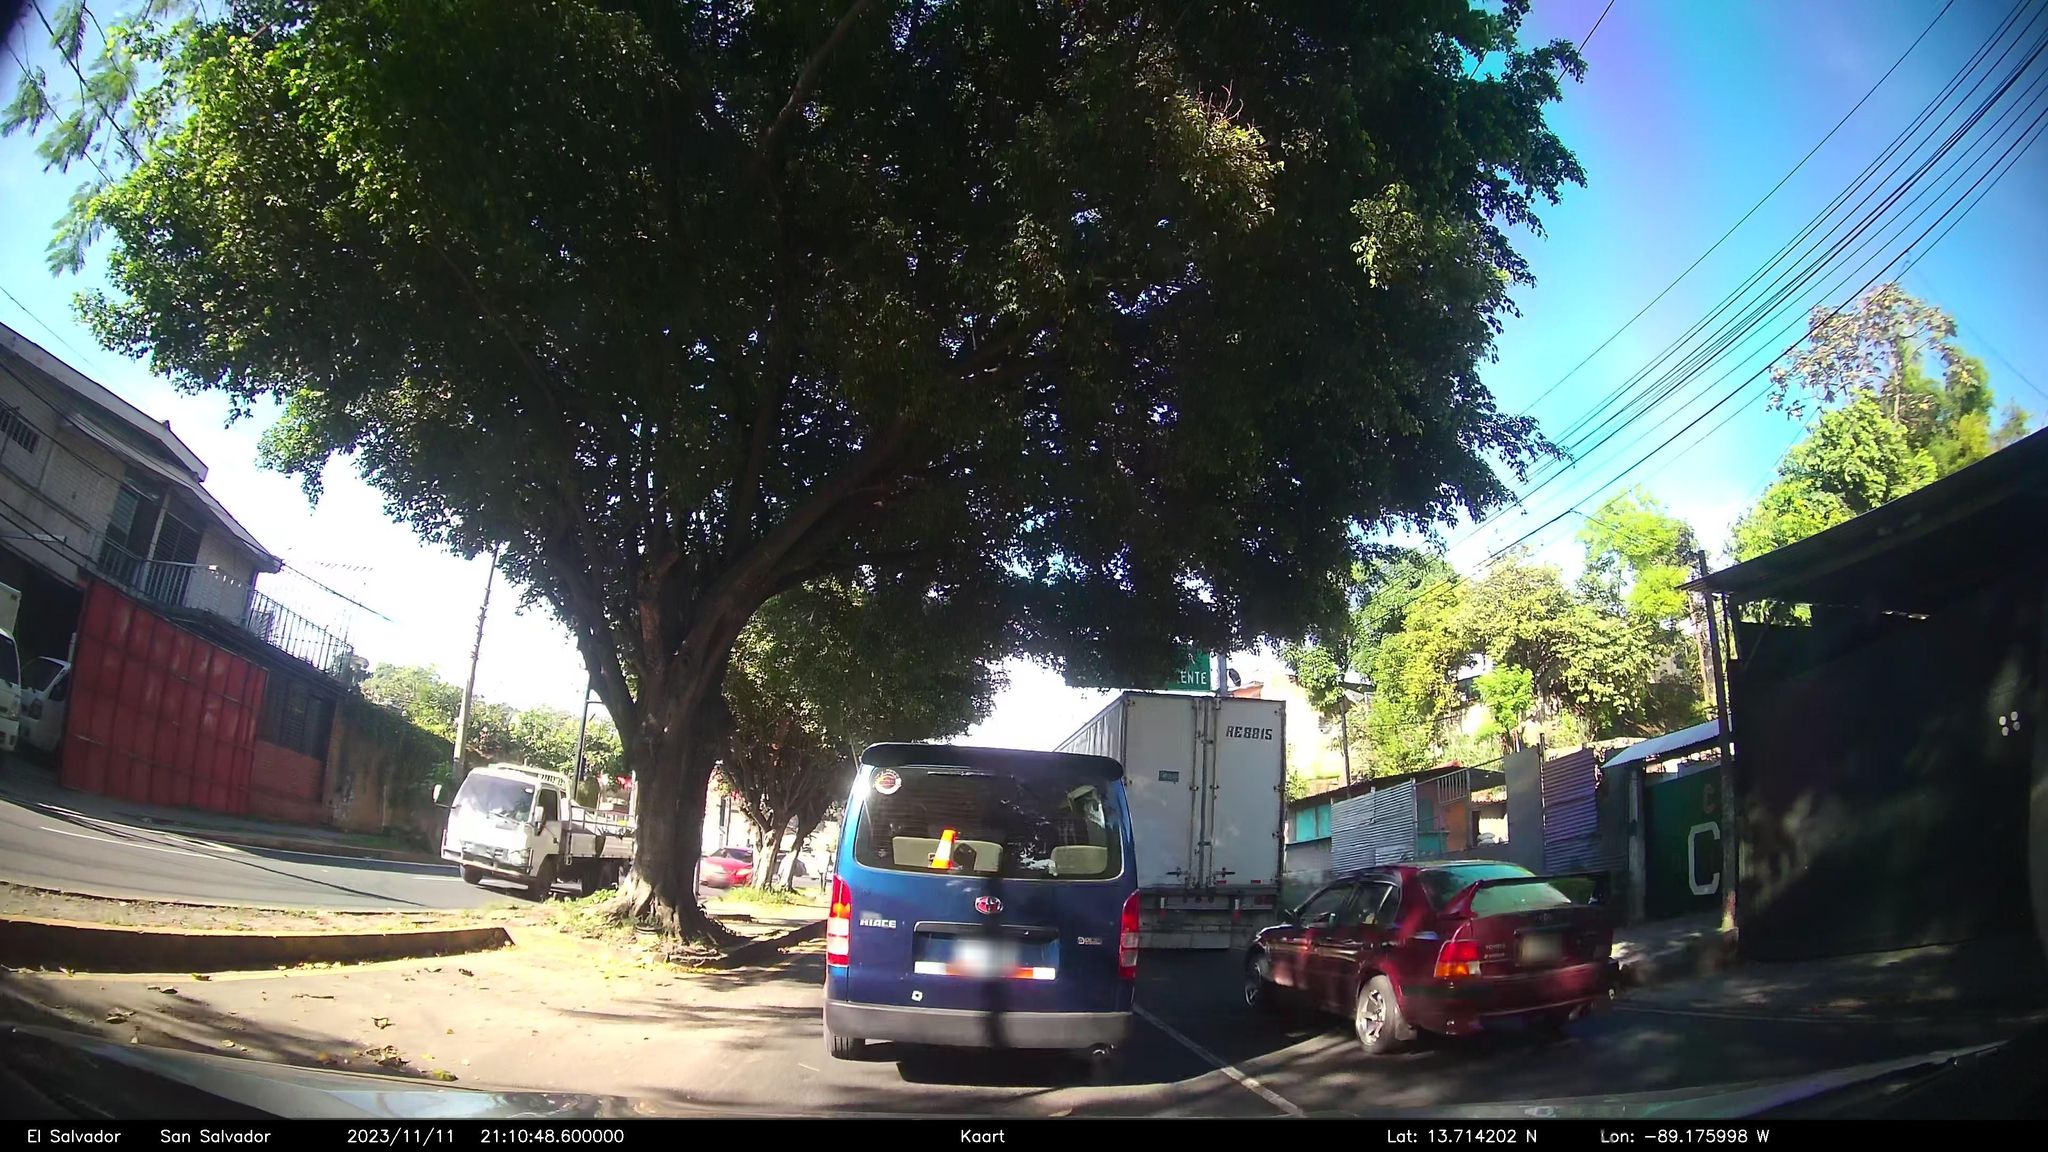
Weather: clear
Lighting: day
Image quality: good
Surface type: driving surface
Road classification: primary
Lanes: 2.0
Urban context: urban centre
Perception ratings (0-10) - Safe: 2.81, Lively: 6.36, Beautiful: 0.94, Boring: 2.35, Depressing: 7.38, Wealthy: 1.65